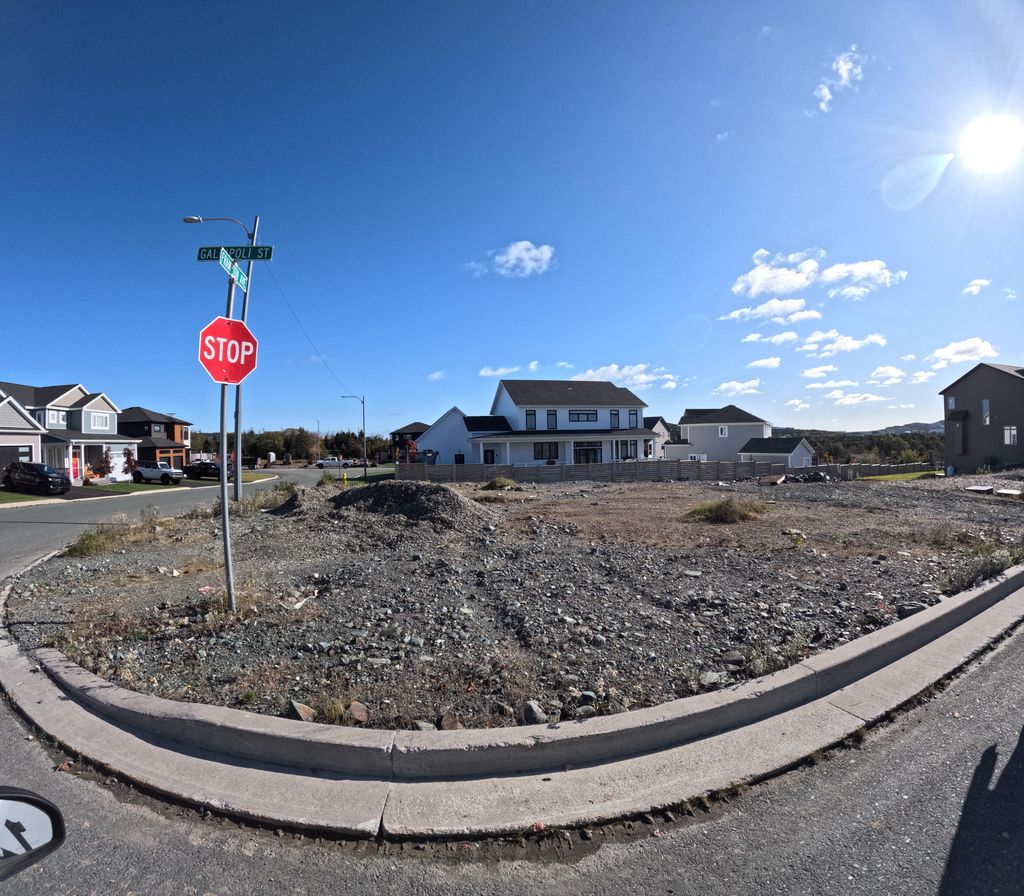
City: st_johns